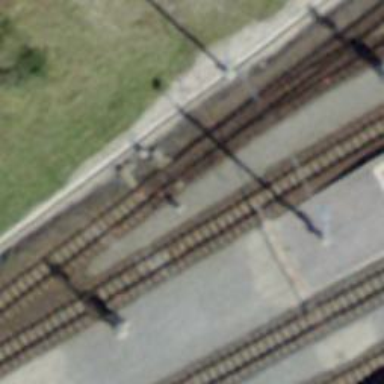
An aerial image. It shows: Railway switch.